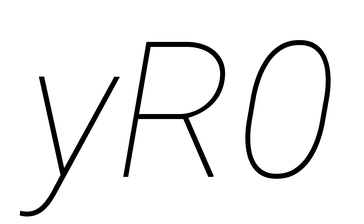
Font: Roboto-Italic_Thin_Italic